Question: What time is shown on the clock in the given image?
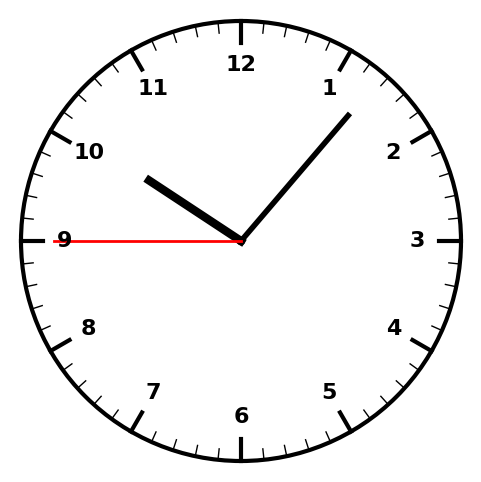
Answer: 10:06:45